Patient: sex M, age 44
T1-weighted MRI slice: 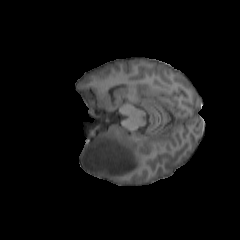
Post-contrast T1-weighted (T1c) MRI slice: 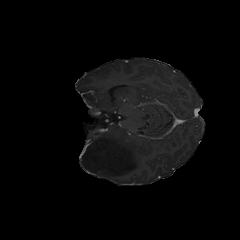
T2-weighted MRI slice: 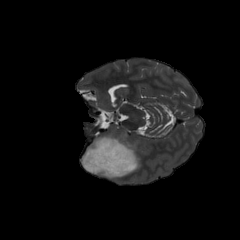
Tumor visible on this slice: yes
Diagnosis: Astrocytoma, IDH-mutant
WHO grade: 3